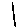
Label: line